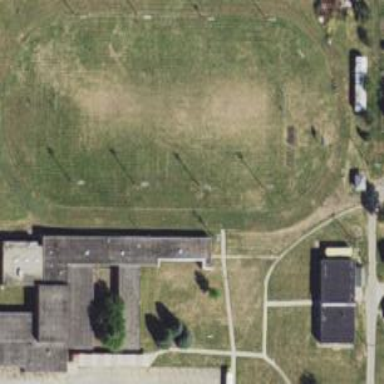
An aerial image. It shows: American football pitch for leisure and sport activities.